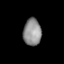
Tissue: lung
Cell type: Myeloid cells
Senescence score: 0.6643
Nuclear area (px): 477
Mean DAPI intensity: 141.864